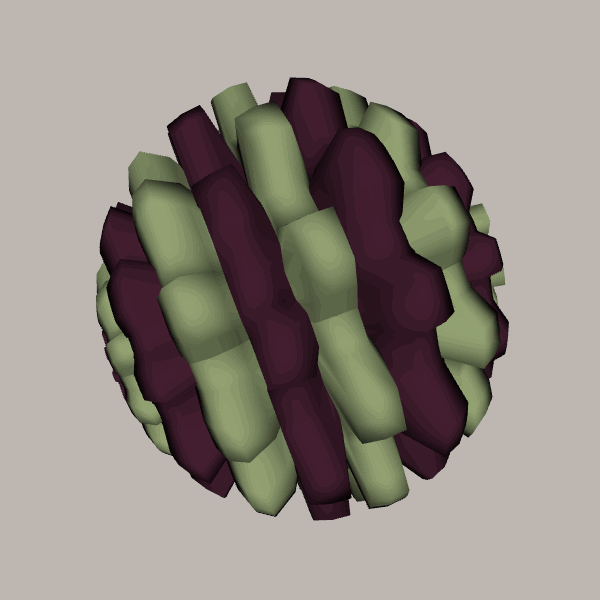
Background: light